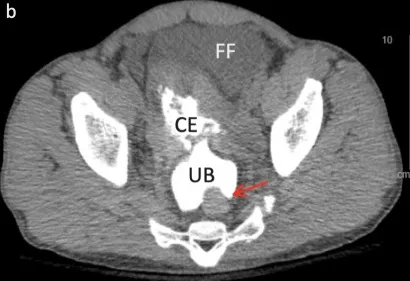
Computed tomography cystography demonstrating urinary contrast extravasation. In both sagittal and axial (b) views, the catheter balloon (indicated by the red arrow) can be visualized within the urinary bladder (UB). Contrast extravasation (CE) can be seen emerging through the defect at the bladder dome and residing posteriorly in the supine patient. Eventually, the large amount of extravasated urinary contents has pushed the initial contents and free fluid (FF) into the anterior space as well.
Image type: radiology (ct)